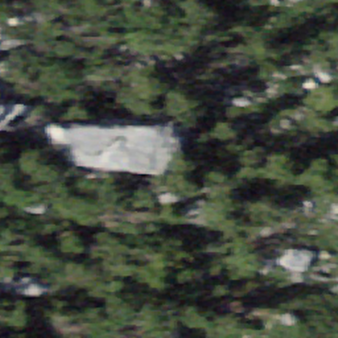
Label: bouldering_area